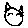
Label: cat